Question: the GridLayout 'new GridLayout(5, 8, 4, 4)' is shown as a card in a CardLayout. I color the squares bluish by setting the background color of all JPanels I insert into the gridlayout. Where should I look to change the color of the white outlines(the 4 pixel horizontal and vertical spacing I've specified)?

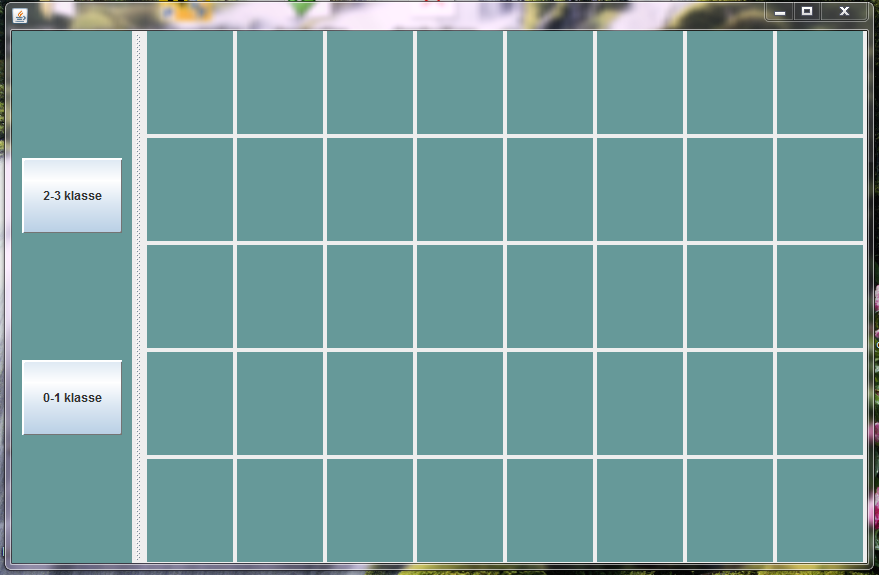
Answer: The layout itself has no color, it's merely in charge of calculating and setting the positions and sizes of the components inside the container it is assigned to.
What you need to do it to set the background of that container, i.e. the container to which you set the layout
'''
someContainer.setLayout(new GridLayout(...));
someContainer.setBackground(new Color(...));
'''